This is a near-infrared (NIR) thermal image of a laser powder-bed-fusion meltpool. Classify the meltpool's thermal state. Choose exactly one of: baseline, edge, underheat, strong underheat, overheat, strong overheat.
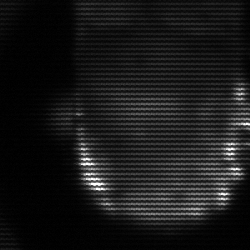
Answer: baseline